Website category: university
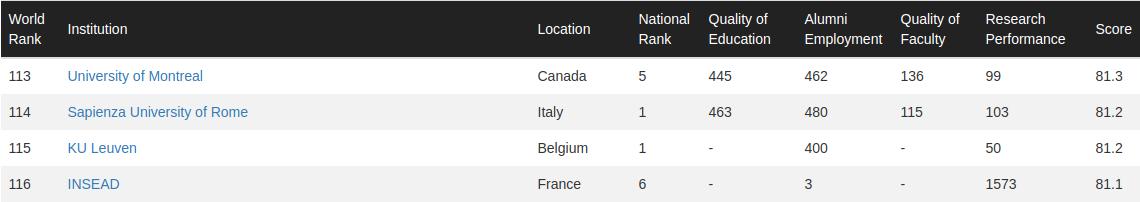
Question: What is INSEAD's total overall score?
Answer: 81.1

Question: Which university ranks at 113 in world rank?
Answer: University of Montreal

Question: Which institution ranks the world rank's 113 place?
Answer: University of Montreal

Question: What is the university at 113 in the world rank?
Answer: University of Montreal

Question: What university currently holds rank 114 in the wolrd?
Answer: Sapienza University of Rome

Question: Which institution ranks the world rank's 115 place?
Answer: KU Leuven

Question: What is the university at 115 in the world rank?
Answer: KU Leuven

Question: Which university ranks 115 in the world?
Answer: KU Leuven

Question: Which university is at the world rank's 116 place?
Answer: INSEAD

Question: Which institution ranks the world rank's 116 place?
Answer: INSEAD

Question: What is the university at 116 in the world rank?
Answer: INSEAD

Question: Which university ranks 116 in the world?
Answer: INSEAD

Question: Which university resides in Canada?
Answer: University of Montreal

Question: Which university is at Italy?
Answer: Sapienza University of Rome

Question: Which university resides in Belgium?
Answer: KU Leuven

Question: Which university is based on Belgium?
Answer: KU Leuven

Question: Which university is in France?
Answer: INSEAD

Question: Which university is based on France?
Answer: INSEAD

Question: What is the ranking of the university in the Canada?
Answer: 113

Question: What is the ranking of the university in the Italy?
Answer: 114

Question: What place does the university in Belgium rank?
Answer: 115

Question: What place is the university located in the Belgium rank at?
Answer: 115

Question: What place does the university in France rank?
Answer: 116

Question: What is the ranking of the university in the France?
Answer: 116

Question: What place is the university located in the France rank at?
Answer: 116

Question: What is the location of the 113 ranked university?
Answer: Canada

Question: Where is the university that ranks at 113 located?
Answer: Canada

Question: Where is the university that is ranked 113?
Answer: Canada

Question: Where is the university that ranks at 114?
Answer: Italy

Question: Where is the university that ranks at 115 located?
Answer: Belgium

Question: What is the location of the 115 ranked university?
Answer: Belgium

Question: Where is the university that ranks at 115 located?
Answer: Belgium

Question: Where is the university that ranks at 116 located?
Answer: France

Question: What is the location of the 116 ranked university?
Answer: France

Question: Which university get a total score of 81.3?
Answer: University of Montreal

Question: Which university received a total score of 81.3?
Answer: University of Montreal

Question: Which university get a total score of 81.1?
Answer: INSEAD

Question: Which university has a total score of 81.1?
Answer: INSEAD

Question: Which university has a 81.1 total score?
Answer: INSEAD

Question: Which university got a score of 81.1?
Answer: INSEAD